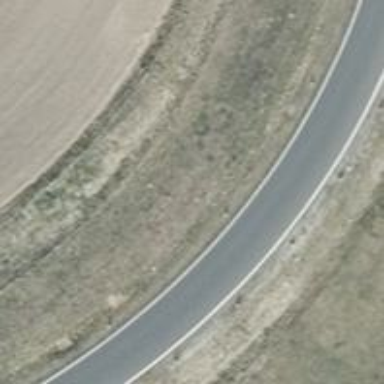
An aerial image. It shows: Trunk link highway with asphalt surface.